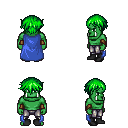
a pixel art fantasy rpg character, male body template, orc, green skin, blue cape, metal pants, green short bangs hairstyle, cloth bracers, black shoes, four views (front, back, left, right), 2x2 character sprite sheet, small pixel art, hard edges, no anti-aliasing